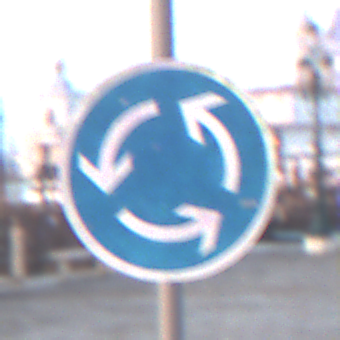
Verkehrszeichen: Kreisverkehr
Umgebung: Outdoor, Urban
Tageszeit: SunriseSunset
Wetter: Clear
Licht: Natural
Jahreszeit: NotSpecified
Kontrast: MediumContrast